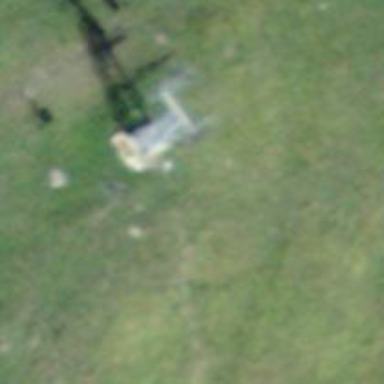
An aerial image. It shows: Pylon used for aerialway.